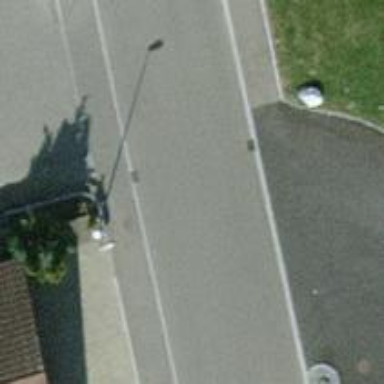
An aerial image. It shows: Unmarked crossing on the road.